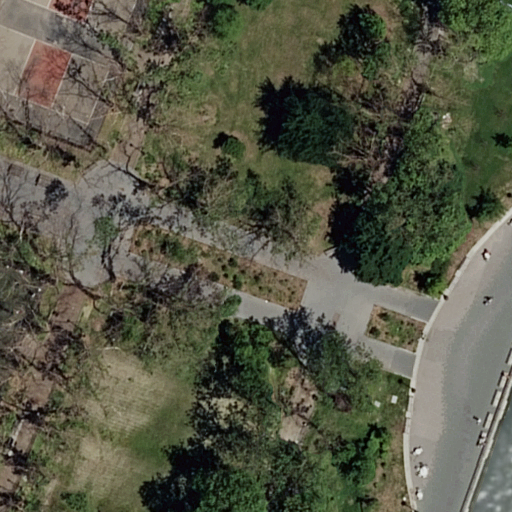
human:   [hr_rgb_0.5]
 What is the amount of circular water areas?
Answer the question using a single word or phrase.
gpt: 0

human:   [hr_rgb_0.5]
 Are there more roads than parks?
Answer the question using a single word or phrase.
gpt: yes

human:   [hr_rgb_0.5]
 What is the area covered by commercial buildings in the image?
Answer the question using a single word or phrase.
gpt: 0m2

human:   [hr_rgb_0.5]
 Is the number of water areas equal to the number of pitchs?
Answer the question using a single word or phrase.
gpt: no

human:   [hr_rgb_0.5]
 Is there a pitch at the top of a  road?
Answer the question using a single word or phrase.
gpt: yes

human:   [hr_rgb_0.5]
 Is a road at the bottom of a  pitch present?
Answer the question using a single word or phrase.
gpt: yes

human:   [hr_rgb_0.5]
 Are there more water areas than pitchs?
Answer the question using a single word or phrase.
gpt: no

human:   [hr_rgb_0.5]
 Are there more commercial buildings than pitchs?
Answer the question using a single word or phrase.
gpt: no

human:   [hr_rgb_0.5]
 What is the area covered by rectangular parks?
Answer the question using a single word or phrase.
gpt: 4644m2

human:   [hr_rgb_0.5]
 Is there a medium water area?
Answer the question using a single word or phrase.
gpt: yes

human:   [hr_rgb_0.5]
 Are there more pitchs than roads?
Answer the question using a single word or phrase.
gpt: no

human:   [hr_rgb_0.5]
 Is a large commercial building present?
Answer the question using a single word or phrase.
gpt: no

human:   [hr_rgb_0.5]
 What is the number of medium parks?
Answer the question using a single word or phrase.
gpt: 0

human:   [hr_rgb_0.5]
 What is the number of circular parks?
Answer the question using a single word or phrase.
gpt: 0

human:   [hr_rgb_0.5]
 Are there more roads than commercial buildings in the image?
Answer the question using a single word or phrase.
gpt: yes

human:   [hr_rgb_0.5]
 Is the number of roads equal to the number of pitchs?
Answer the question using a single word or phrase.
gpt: no

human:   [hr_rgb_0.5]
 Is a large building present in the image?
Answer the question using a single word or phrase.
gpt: no

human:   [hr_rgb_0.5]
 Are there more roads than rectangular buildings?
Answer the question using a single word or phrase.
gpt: yes

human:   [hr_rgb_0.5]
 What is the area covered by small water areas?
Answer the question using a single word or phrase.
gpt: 0m2

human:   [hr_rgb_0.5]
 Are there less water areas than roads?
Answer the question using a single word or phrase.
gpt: yes

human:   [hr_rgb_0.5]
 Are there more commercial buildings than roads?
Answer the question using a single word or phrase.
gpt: no

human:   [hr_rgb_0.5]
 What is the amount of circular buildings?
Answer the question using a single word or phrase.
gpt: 0

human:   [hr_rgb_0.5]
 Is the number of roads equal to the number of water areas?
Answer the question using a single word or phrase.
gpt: no

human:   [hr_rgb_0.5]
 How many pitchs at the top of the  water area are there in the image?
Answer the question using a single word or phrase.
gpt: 2

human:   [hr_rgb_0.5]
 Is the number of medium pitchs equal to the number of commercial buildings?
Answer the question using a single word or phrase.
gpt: yes

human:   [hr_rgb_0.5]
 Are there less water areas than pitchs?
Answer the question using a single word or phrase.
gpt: yes

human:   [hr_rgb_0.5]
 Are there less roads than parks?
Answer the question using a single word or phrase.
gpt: no

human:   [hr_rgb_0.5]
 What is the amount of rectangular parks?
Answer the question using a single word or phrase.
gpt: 1

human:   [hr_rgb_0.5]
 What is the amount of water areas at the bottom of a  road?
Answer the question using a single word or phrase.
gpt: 1

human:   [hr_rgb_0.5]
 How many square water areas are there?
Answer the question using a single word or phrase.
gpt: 0

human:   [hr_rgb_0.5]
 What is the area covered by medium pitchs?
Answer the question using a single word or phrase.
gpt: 0m2

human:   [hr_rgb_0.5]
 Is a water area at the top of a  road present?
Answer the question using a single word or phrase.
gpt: no

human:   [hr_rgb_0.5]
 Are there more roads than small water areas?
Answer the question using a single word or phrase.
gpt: yes

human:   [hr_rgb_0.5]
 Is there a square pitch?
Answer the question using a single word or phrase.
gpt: no

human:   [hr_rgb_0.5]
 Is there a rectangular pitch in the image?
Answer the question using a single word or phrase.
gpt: yes

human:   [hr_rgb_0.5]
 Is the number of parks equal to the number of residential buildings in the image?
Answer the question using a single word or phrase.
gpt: no